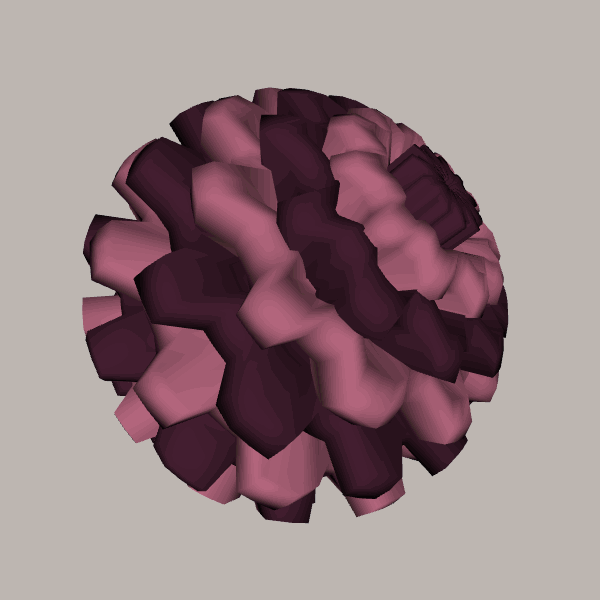
Background: light